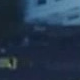
Vehicle type: Car